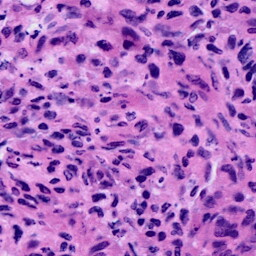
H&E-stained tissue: Cervix